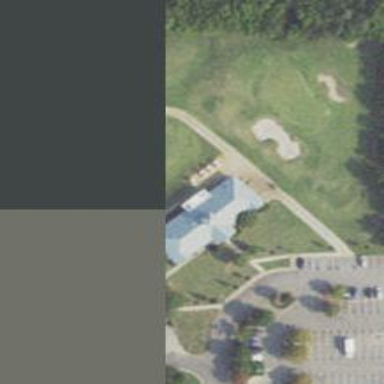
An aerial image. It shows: Footway that serves as golf path.